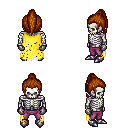
a pixel art fantasy rpg character, male body template, skeleton, yellow tattered cape, magenta pants, brunette long topknot hairstyle, metal gloves, metal boots, four views (front, back, left, right), 2x2 character sprite sheet, small pixel art, hard edges, no anti-aliasing